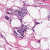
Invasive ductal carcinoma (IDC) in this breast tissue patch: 0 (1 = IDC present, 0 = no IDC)